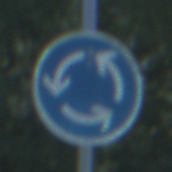
Verkehrszeichen: Kreisverkehr
Umgebung: Outdoor, Nature
Tageszeit: Midday
Wetter: Clear
Licht: Natural
Jahreszeit: Summer
Kontrast: HighContrast